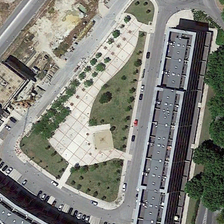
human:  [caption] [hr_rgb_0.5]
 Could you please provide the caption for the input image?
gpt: a square with some green trees is surrounded by several buildings .

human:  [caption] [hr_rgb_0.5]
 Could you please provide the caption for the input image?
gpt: a lot of cars lined up and white buildings .

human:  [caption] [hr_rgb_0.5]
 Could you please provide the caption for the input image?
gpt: a square with some green trees is surrounded by several buildings .

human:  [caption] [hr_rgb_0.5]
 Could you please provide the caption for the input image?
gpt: a lot of buildings were interspersed with a few trees .

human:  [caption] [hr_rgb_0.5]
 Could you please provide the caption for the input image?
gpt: a lot of buildings were interspersed with a few trees .